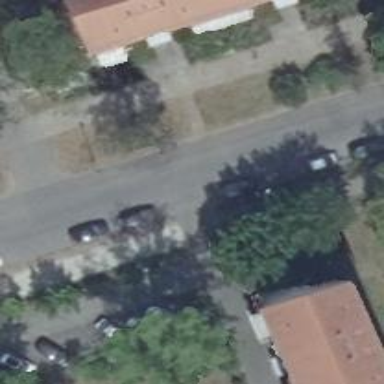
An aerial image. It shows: Residential road with asphalt surface. There are parallel parking lanes on both sides of the road.